Field crop: maize
Growth stage: 2
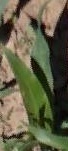
Species: maize